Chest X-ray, PA view. Patient: 26 years old, sex M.
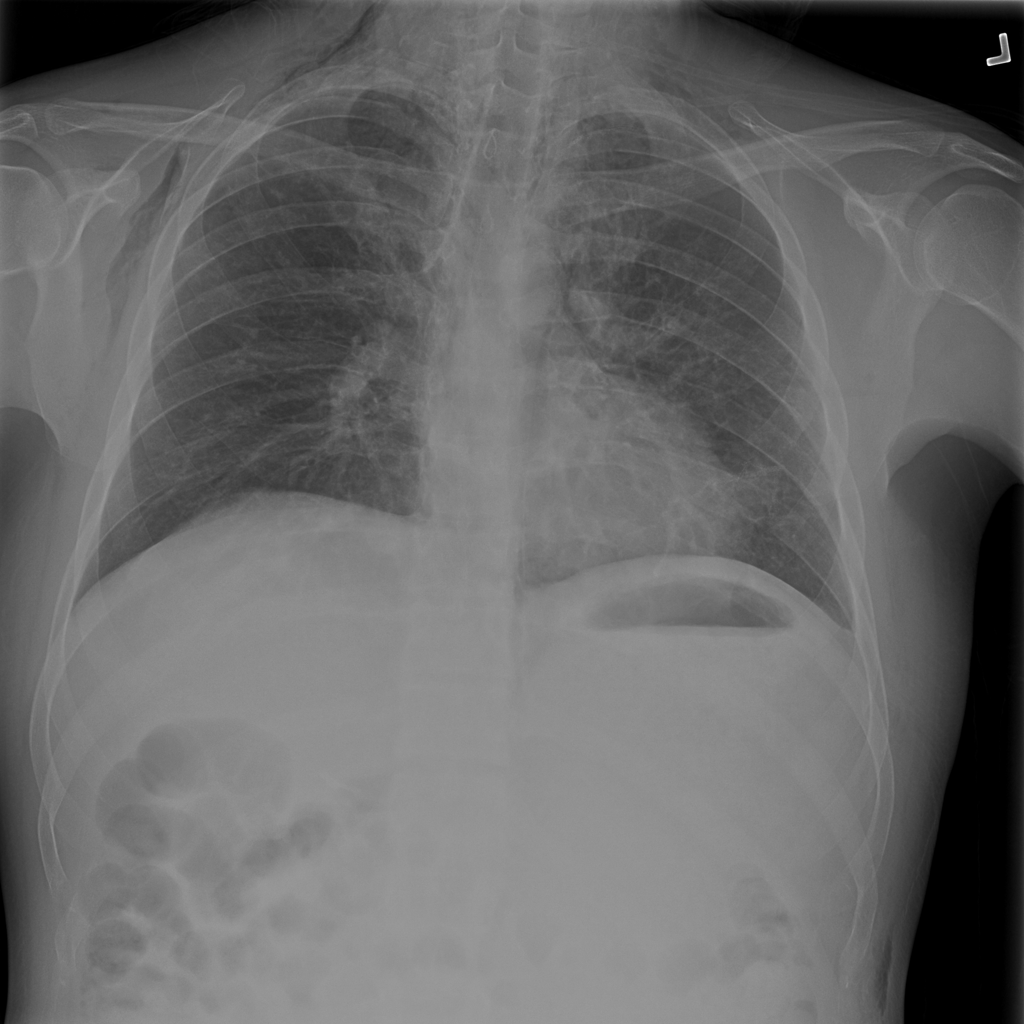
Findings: Consolidation, Emphysema